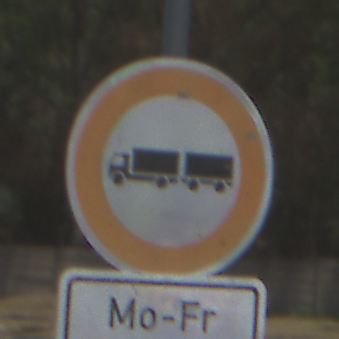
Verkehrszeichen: VerbotLastkraftwagenMitAnhaenger
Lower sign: ZeitangabenMitBeschraenkungAufWochentage2
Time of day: Midday
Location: Outdoor (Nature)
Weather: Clear
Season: NotSpecified
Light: Natural